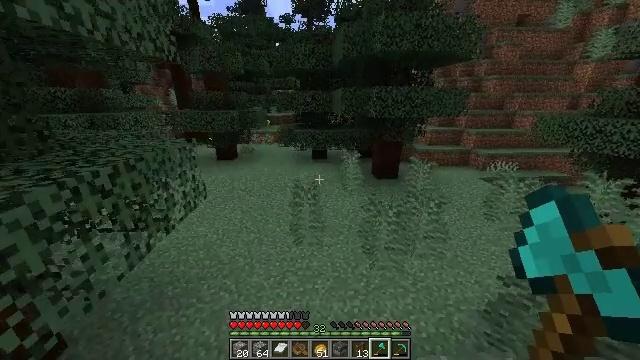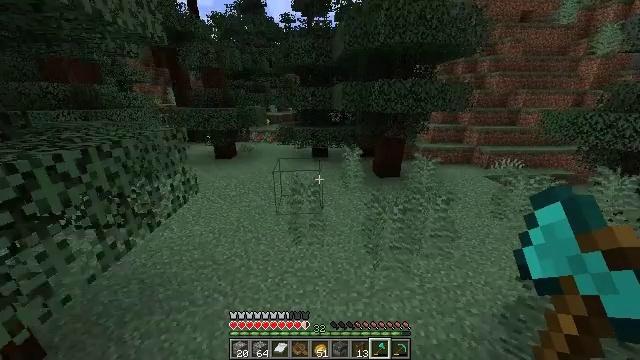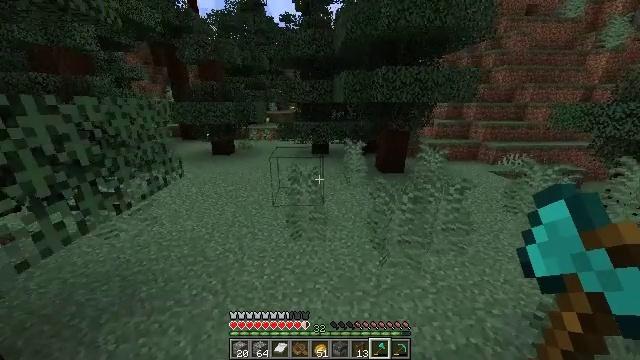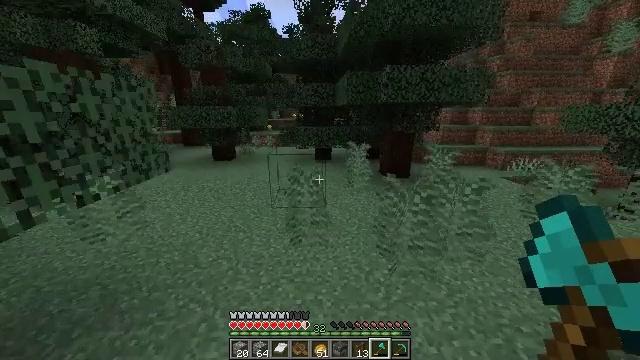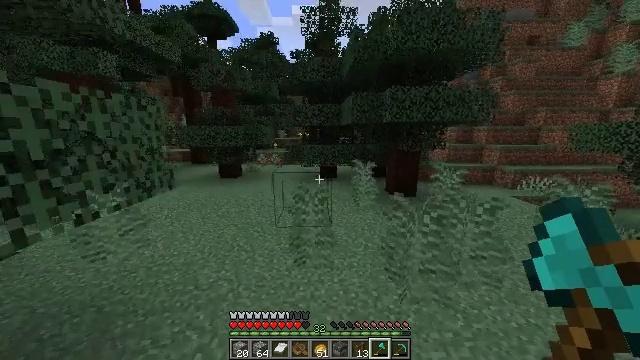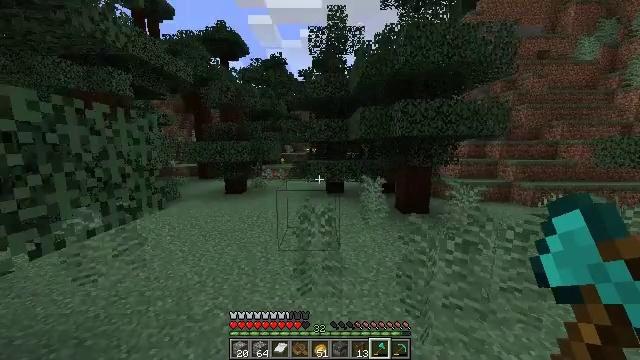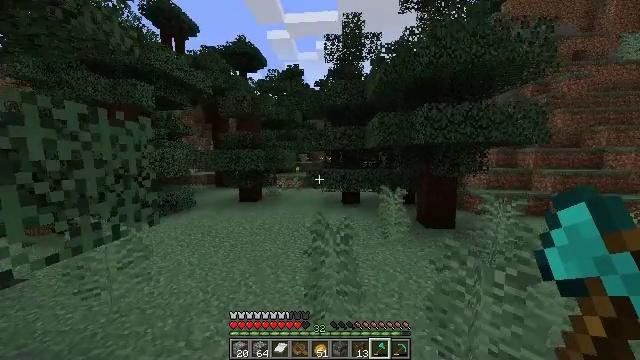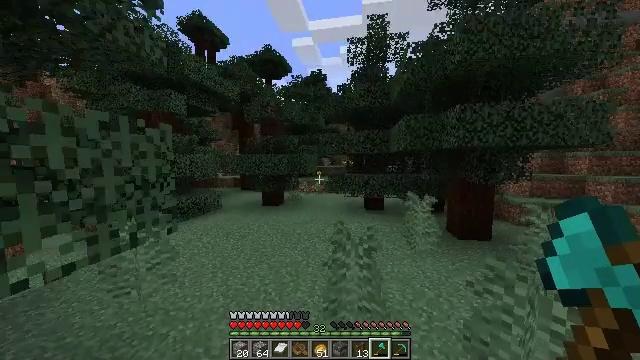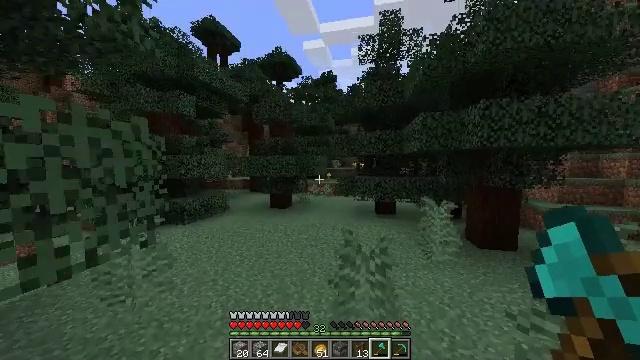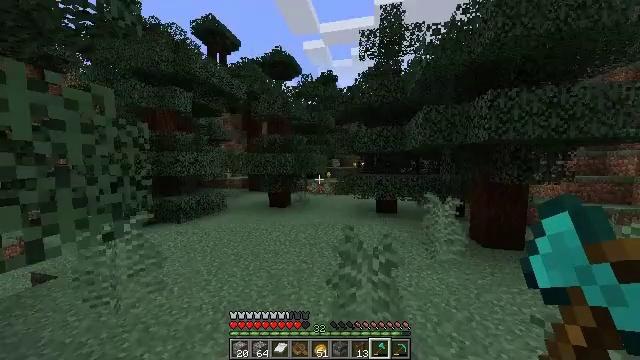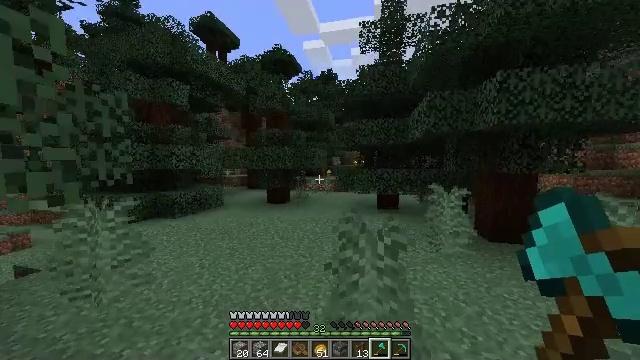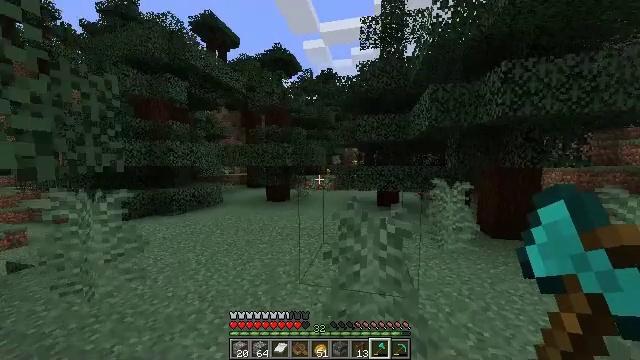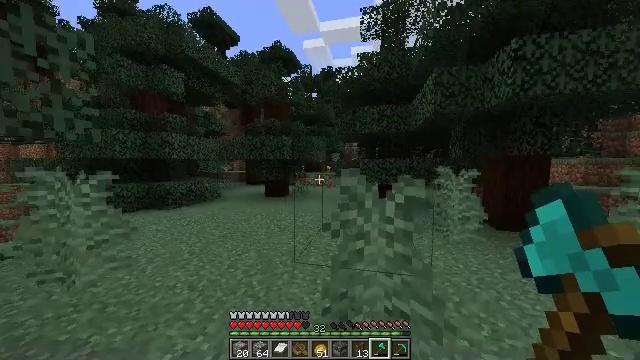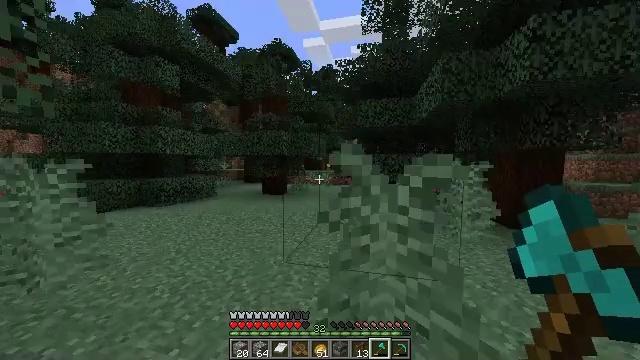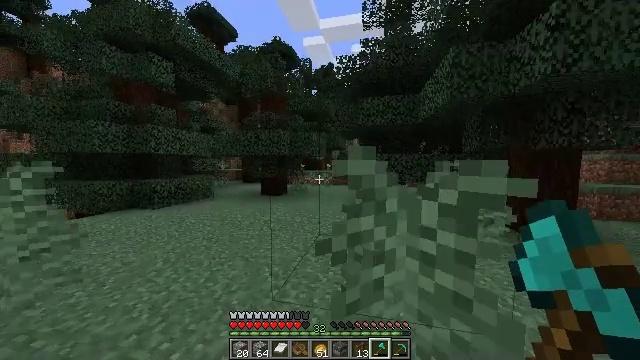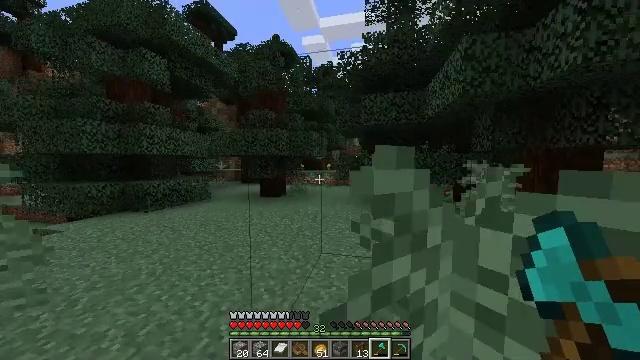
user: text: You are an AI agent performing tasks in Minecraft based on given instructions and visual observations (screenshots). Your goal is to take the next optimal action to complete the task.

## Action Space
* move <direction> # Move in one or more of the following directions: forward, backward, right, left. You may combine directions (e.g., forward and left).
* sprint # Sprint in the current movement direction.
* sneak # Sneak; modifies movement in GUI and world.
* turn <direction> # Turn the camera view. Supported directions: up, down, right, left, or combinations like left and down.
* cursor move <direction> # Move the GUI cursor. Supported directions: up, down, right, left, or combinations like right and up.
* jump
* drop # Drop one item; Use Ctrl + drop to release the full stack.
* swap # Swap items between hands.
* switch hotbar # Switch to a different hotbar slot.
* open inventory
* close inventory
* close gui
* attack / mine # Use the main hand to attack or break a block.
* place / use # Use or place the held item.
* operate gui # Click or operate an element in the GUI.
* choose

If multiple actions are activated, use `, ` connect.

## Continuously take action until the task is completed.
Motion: motion action
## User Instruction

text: Remove a spruce boat from the inventory.
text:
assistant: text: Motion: move forward
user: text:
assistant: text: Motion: move forward
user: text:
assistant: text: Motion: move forward, sprint, turn up
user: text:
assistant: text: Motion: move forward, sprint, turn left and up
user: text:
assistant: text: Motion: move forward, sprint, turn left and up
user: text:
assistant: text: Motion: move forward, sprint, turn left and up
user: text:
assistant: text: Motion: move forward, turn left and up
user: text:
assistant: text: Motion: move forward, turn left
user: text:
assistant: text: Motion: move forward
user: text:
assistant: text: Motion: move forward
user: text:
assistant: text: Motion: move forward
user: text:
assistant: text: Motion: move forward
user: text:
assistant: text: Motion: move forward
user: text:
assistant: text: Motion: move forward, sprint
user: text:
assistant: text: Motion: move forward, sprint
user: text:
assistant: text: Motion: move forward, sprint
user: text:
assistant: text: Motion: move forward, sprint
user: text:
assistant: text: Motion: move forward
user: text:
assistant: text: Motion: move forward
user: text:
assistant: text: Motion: move forward
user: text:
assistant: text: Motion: move forward
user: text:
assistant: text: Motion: move forward
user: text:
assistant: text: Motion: move forward
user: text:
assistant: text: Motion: move forward
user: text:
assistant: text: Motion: move forward
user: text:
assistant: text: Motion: move forward
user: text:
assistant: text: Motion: move forward
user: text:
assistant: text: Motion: move forward, sprint
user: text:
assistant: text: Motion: move forward, sprint
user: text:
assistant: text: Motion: move forward, sprint